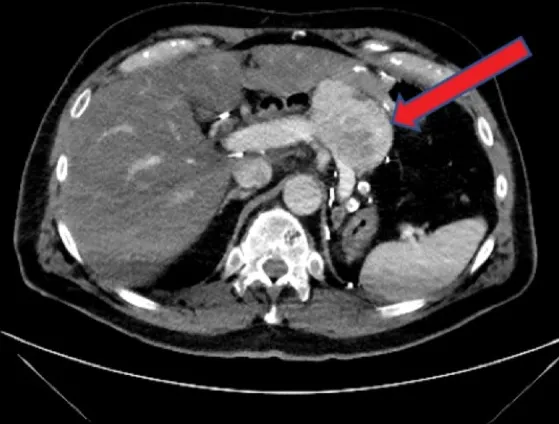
Abdominal CT scan revealing a 7 cm hypervascular mass (arrow) involving the splenic vein. Typically, RCC metastases are hypervascular with contrast enhancement, multicentric, and without peripancreatic lymphadenopathy. CT, computed tomography; RCC, renal cell carcinoma.
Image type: radiology (ct)